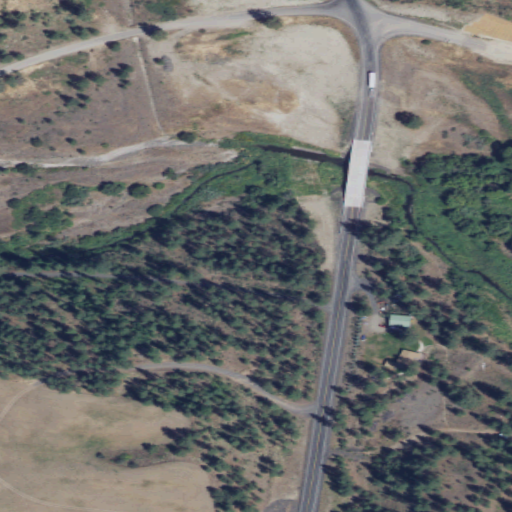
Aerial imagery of valley in Washington named Bean Canyon containing shrub, evergreen forest, low intensity development, grassland, herbaceous wetlands, open development, medium intensity development, and high intensity development